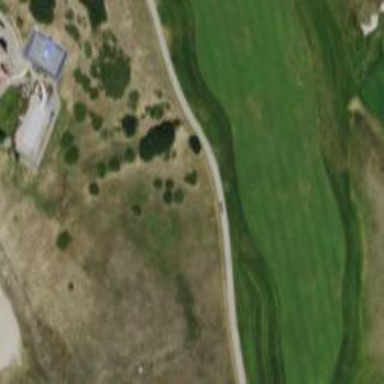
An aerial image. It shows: Service road used as golf cart path.